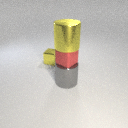
large yellow metal cylinder above small red rubber cube